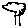
Label: tree